Question: We have 3-Relation:
'''
Students(sid, sname)
Courses(cid, cname, dept)
take(sid, cid, grade)
'''
'We want to find student numbers of students whose these students take all courses that present in 'CS' department'.
> why (line 4) is the answer of this query ?
anyone could say differ from (line 1) to (line 3). I read this in Solved-Ex in DB.

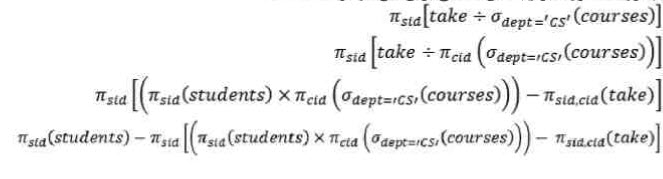
Answer: Another way to phrase the fourth line is:
'''
all students
except
(
all combinations of students and CS courses
except
all taken courses
)
'''
The set between brackets contains all student + CS course combinations that were not taken. Subtract this from all students, and you get the students that did take all CS exams.